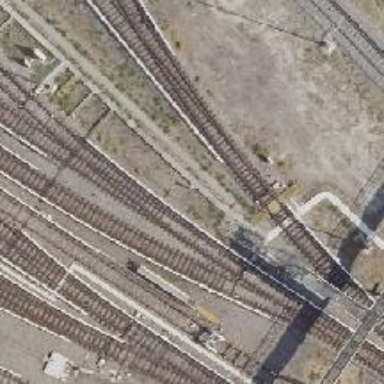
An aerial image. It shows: Railway switch.